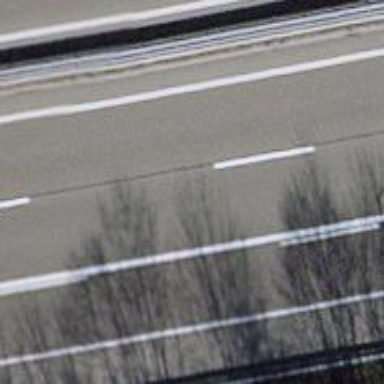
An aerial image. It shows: Asphalt motorway.